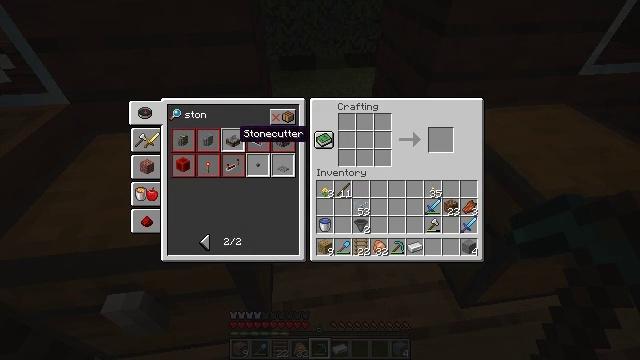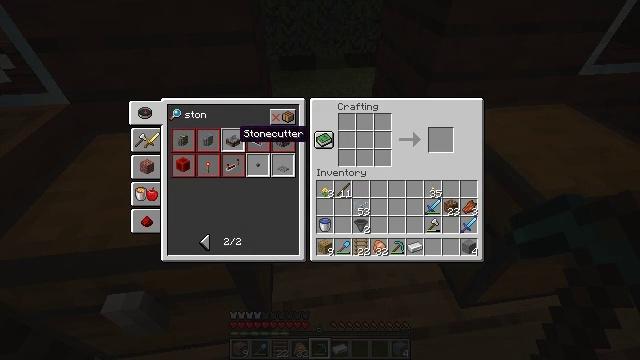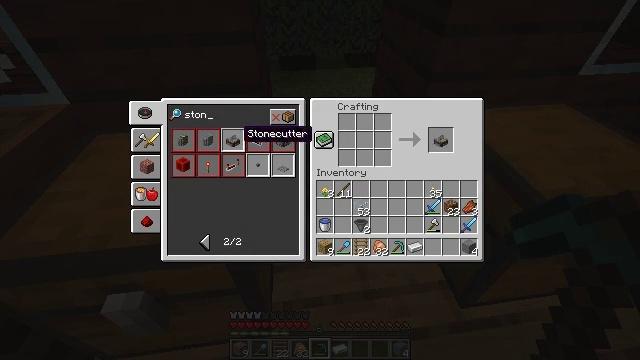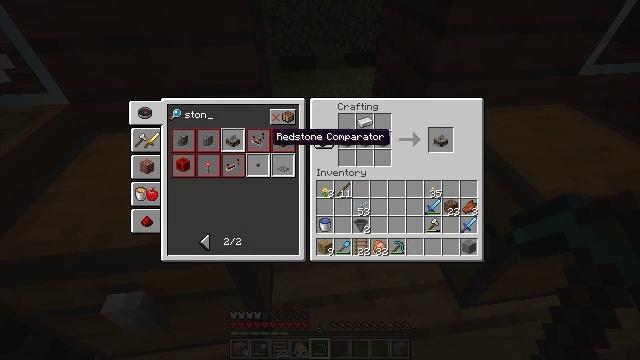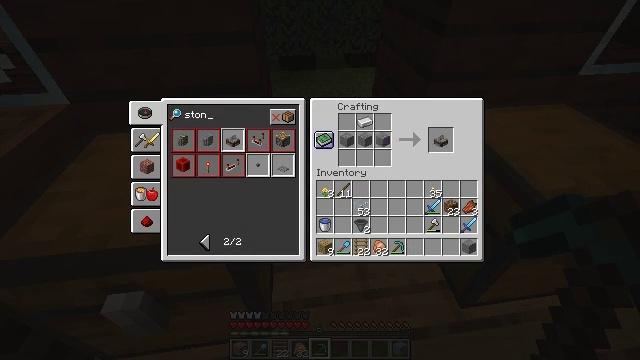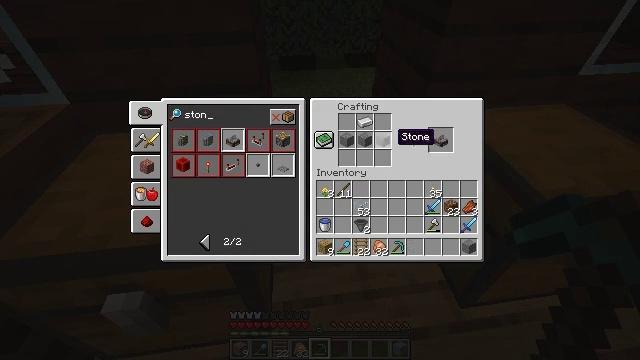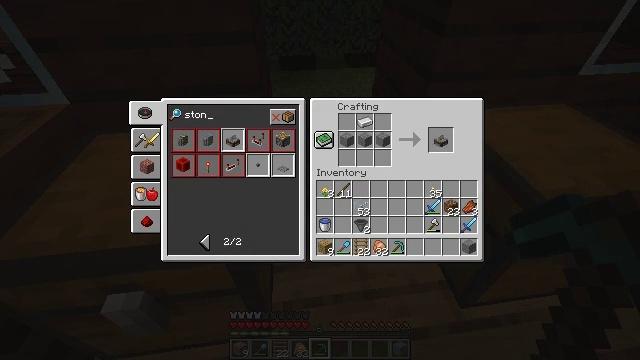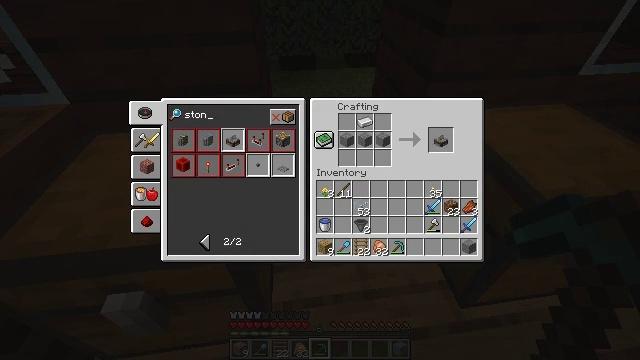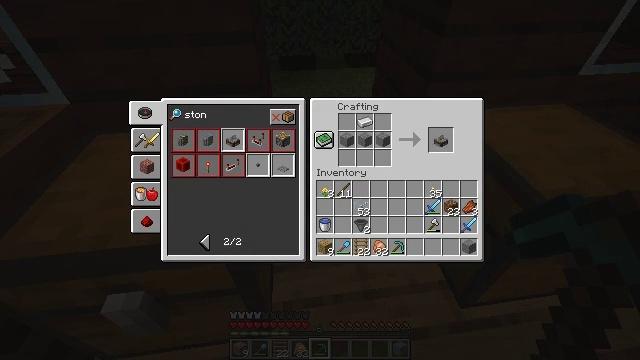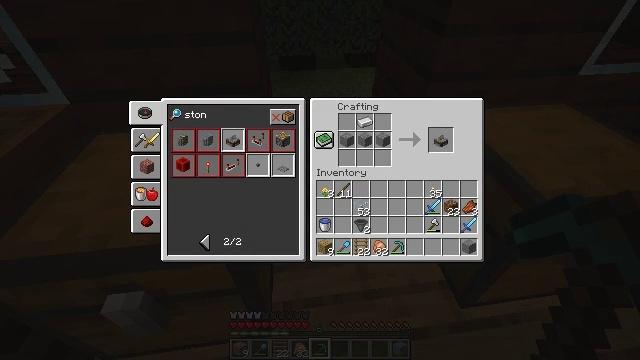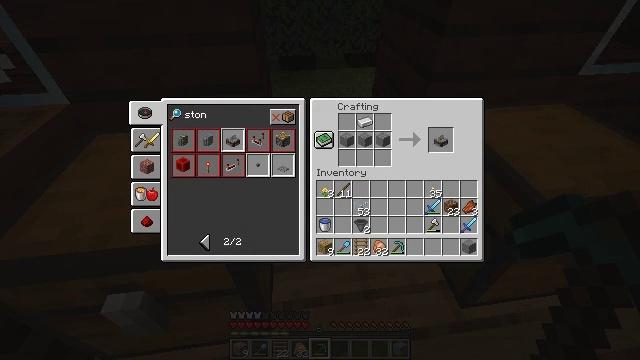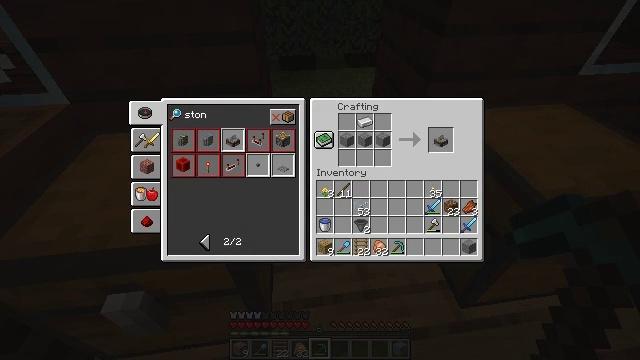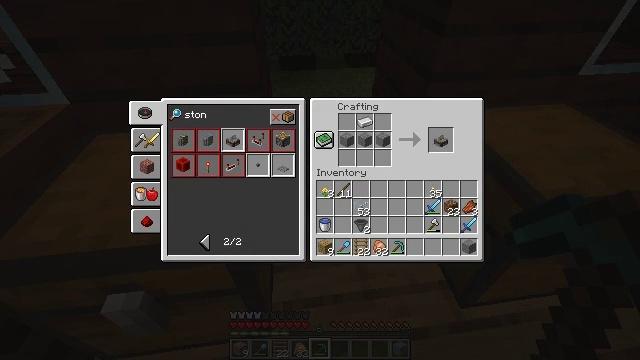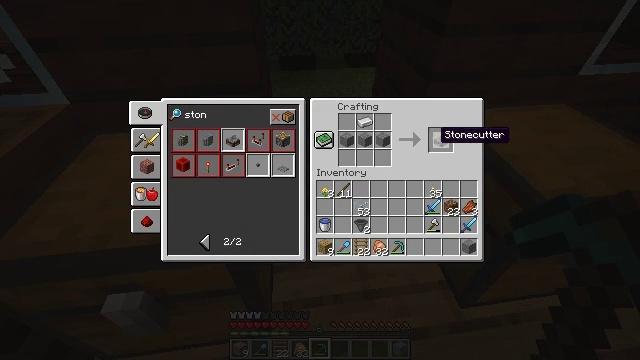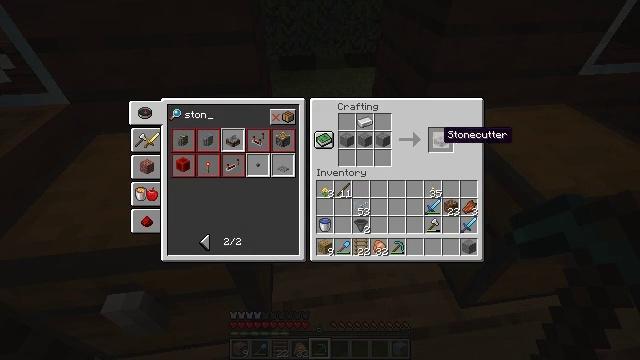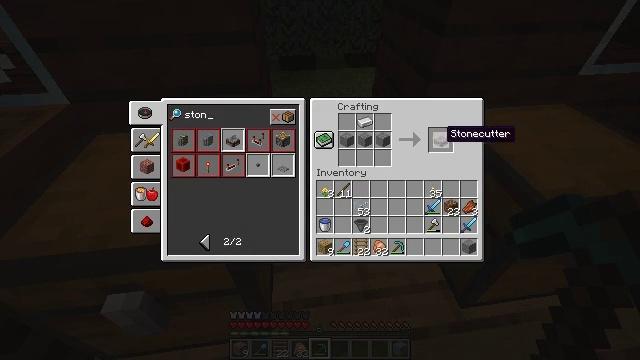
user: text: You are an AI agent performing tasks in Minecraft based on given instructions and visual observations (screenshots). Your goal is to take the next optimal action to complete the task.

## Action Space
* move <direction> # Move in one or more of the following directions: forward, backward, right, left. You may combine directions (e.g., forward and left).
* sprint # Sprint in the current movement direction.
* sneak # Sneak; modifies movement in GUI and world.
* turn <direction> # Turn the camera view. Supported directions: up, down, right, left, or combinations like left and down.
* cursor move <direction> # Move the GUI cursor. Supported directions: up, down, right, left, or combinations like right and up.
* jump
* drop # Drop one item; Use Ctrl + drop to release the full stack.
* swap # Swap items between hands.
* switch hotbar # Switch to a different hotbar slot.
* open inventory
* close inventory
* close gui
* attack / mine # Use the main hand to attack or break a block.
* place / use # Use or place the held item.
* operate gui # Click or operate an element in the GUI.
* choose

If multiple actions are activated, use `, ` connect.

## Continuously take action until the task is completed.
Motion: motion action
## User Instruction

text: Craft a stonecutter.
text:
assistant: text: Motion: no_op
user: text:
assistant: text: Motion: no_op
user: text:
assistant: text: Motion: cursor move right
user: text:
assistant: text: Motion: cursor move right
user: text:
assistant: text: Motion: cursor move right
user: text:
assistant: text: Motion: cursor move right
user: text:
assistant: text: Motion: no_op
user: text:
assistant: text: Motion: no_op
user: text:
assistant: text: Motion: no_op
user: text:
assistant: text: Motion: no_op
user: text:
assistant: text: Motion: sneak
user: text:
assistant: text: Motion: sneak
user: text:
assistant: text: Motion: sneak
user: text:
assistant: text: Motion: sneak
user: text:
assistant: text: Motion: sneak
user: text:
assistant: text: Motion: sneak
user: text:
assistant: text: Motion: sneak
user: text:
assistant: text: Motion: sneak
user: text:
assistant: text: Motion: sneak, operate gui
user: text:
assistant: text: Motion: sneak, operate gui
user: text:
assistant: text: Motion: sneak
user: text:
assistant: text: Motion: sneak
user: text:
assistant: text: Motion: sneak
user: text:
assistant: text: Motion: sneak